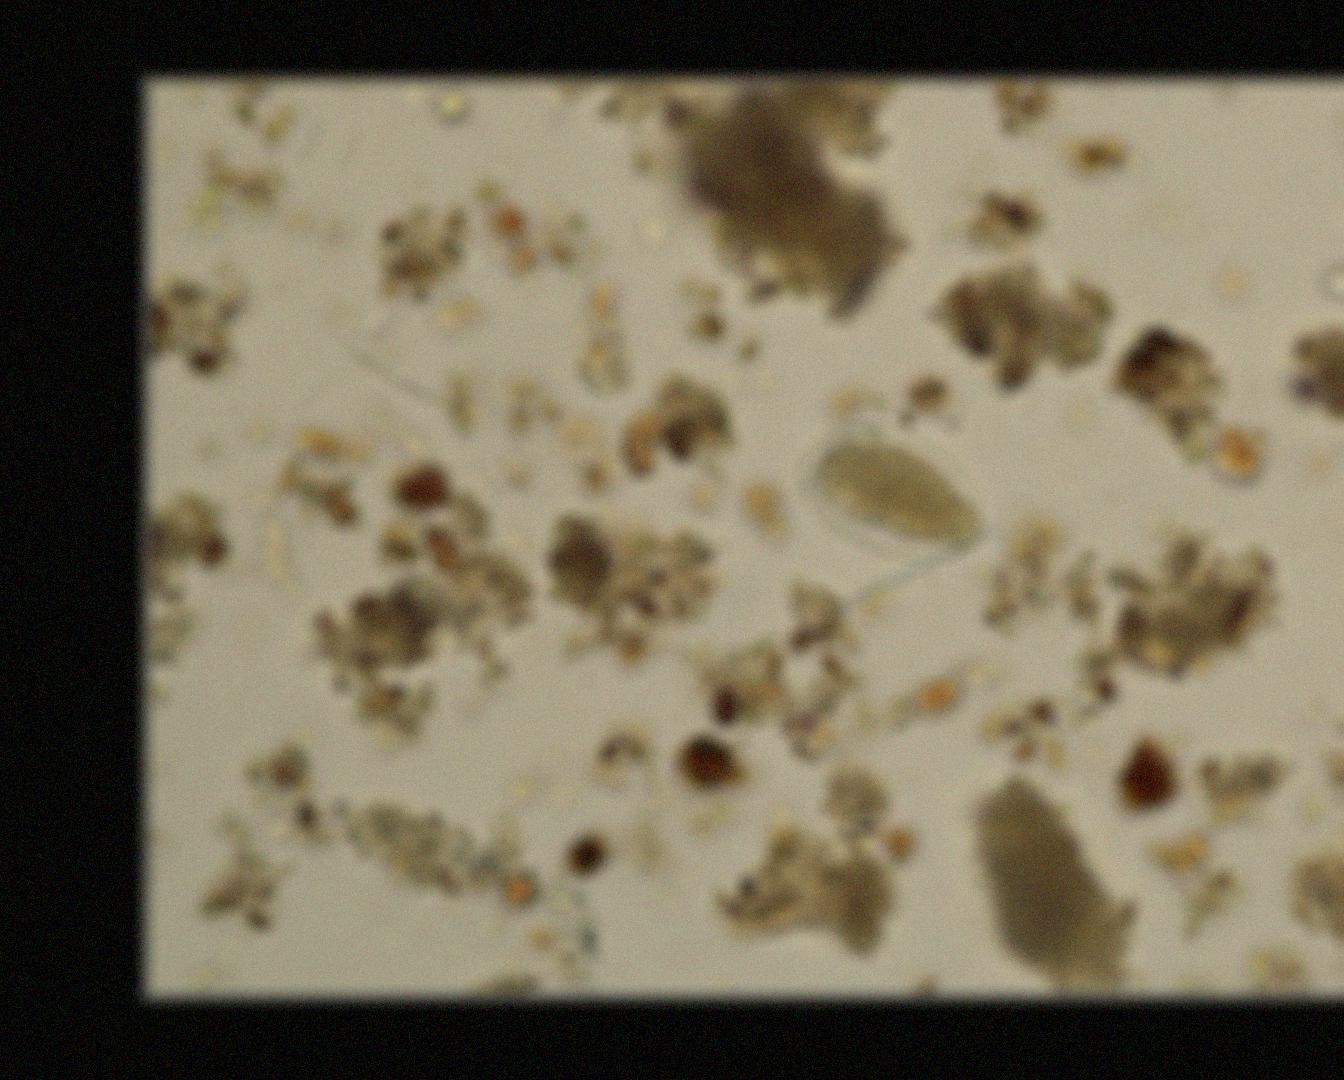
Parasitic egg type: Hookworm egg